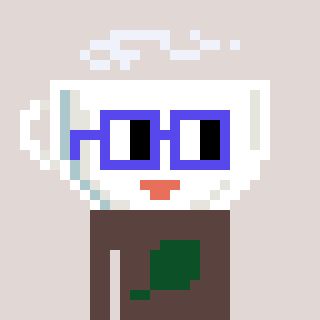
a pixel art character with square blue glasses, a mug-shaped head and a darkbrown-colored body on a warm background